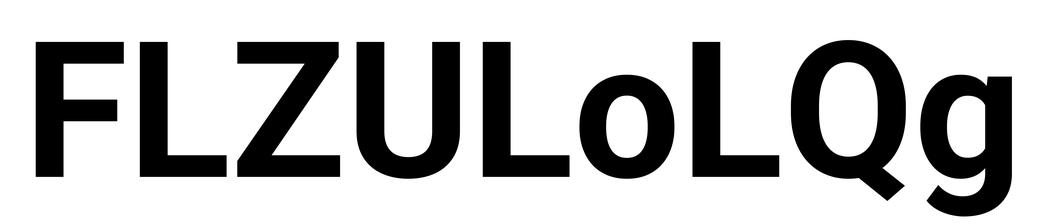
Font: Roboto_Bold